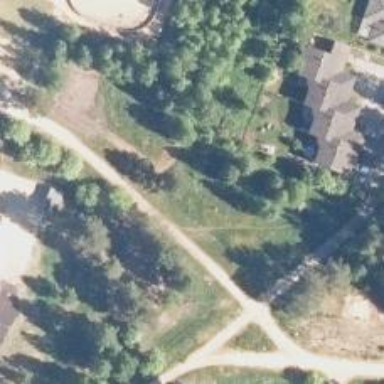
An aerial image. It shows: Disc golf hole.